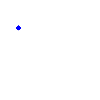
Particle: pion